Question: Scenario:
I'm dealing with 2 viewControllers each with it's own context (same thread). I'm trying to pass the managedObject's objectID from MOC2 -> MOC1, via a delegate method. Fine, did that, it to be passing the ObjectID.
Here's the problem...from MOC1 (the delegate) I get a pointer to the new object via '[self.localMOC objectWithID:thePassedID]'. I run an NSLog on the found object, the log describes it, it seems to be found. Now when I try to find it in the updated fetched results controller it cannot be found even though it shows the object in the table view which is using that same results controller.
Here are the log statements...
The object via objectWithID: '<Account: 0x6b11f90> (entity: Account; id: 0x6db44b0 <x-coredata:///Account/t5F84827D-E710-4331-A462-FCA1A0D335102> ; data: <fault>)'
The results controller object: '<Account: 0x6b1fc50> (entity: Account; id: 0x6b50250 <x-coredata://84B6642A-9C80-451F-BED4-52952EDFC43C/Account/p9> ; data: <fault>)'
It seems as one is a permanentID and the other is a temporaryID, as well as completely different memory addresses.
Any clues as to what I am doing wrong?
Below is the flow:

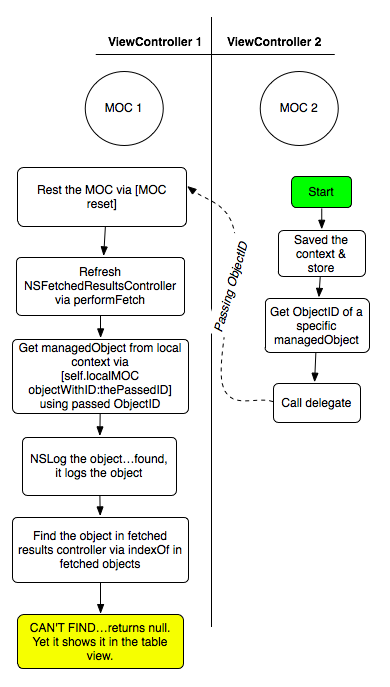
Answer: After a redesign I utilized the iOS5 parent/child MOC's. I still don't totally understand why the object ID's, even though they were permanent ID's, returned different objects between contexts. It obviously had something to do with it's merging even though I refetched data after a full save. Hopefully the inner workings of core data will gradually make more sense to me as time goes by. Thanks for the suggestions though.